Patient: sex M, age 78
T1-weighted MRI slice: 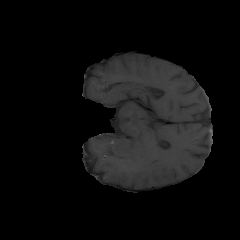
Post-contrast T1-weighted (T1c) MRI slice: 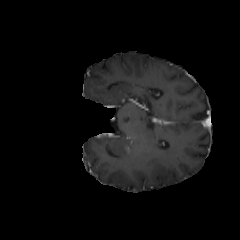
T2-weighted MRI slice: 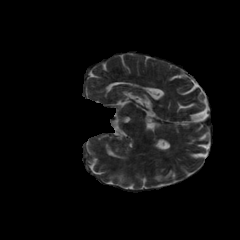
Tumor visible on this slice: no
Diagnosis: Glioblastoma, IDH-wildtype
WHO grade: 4